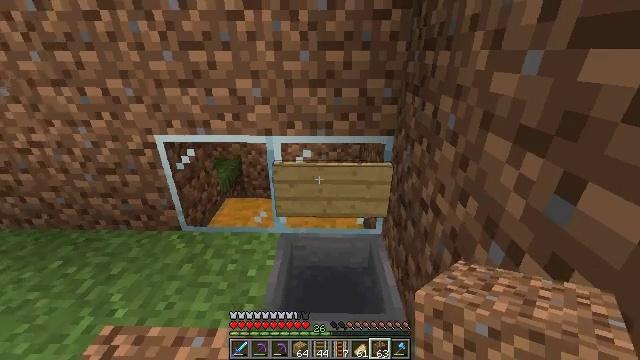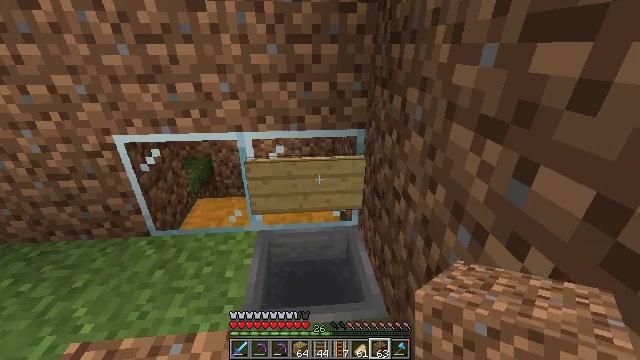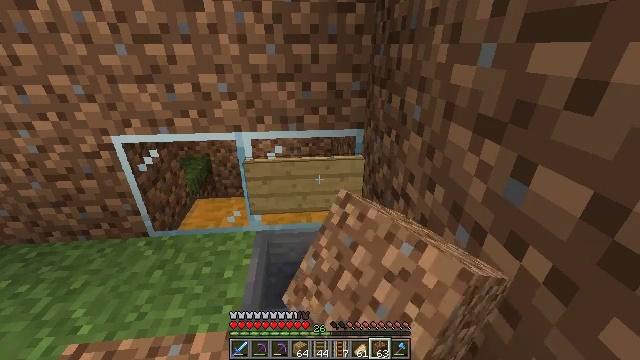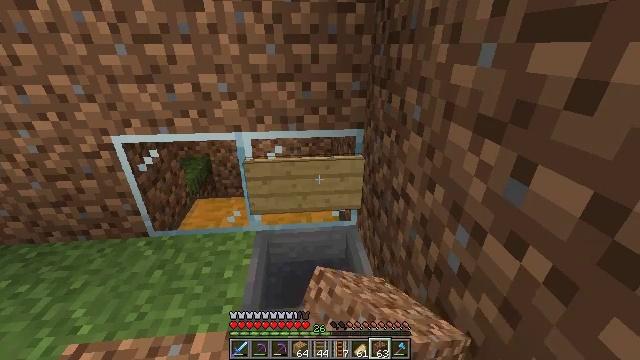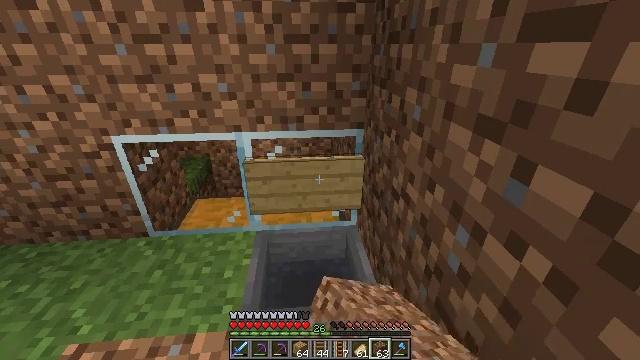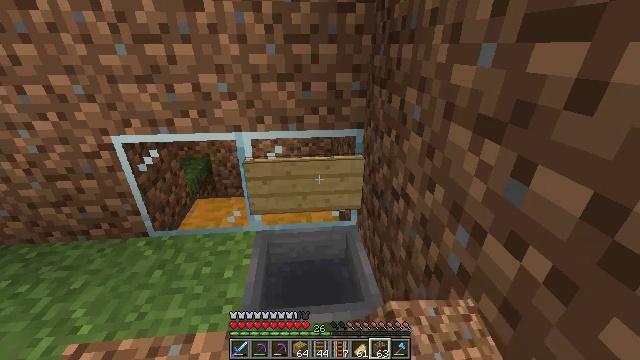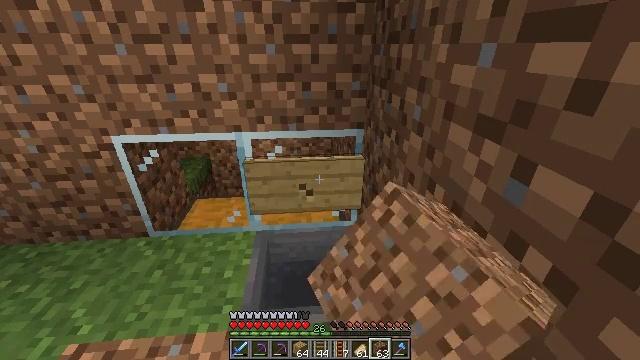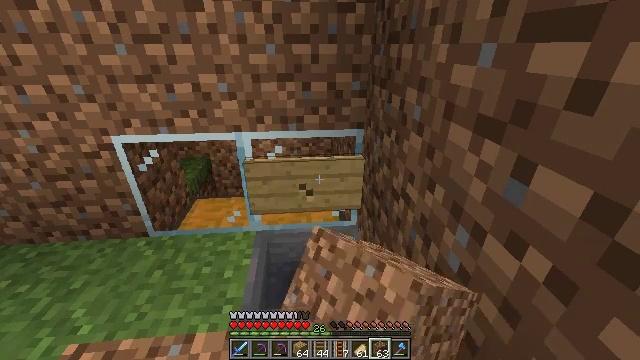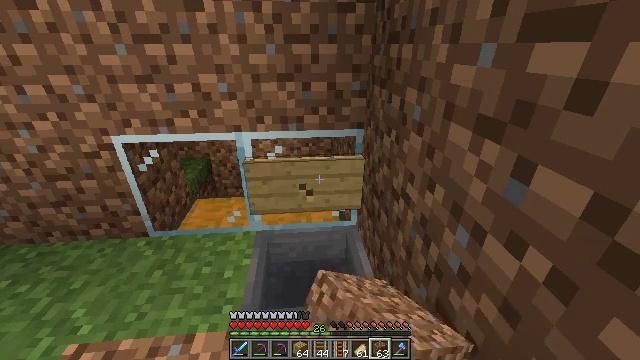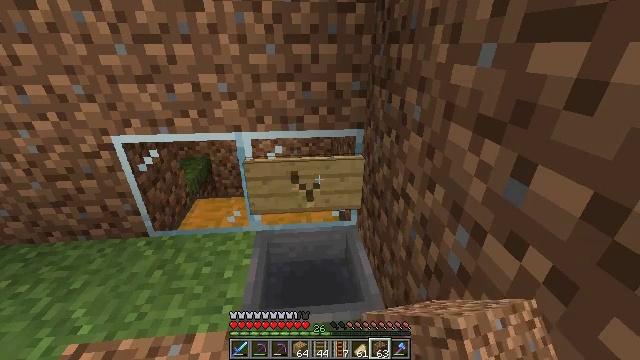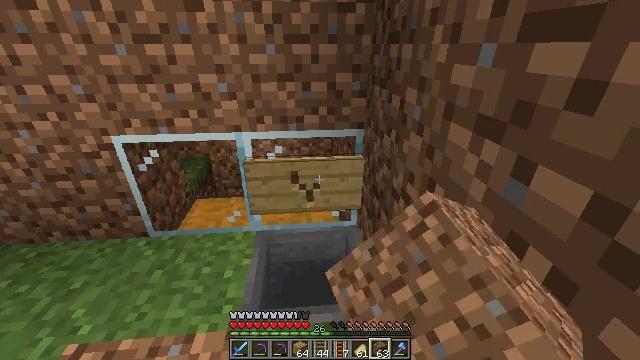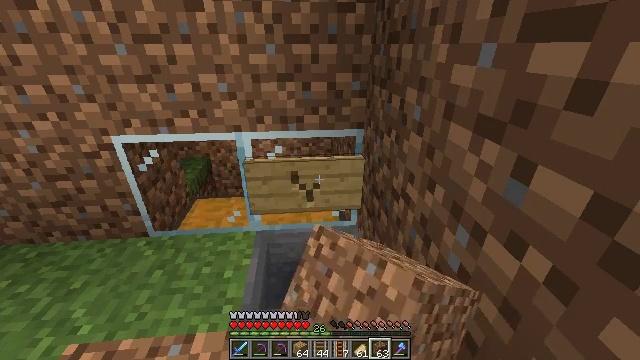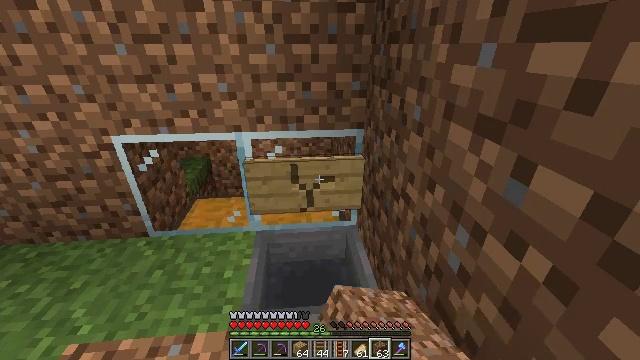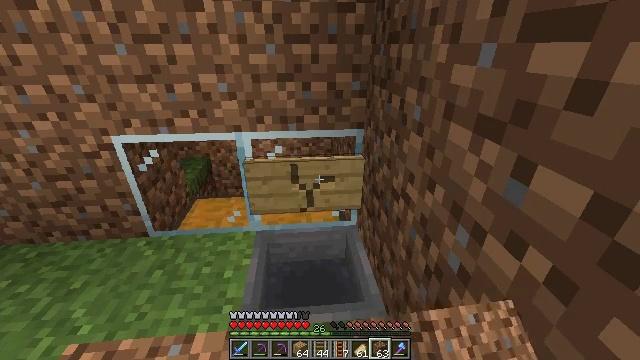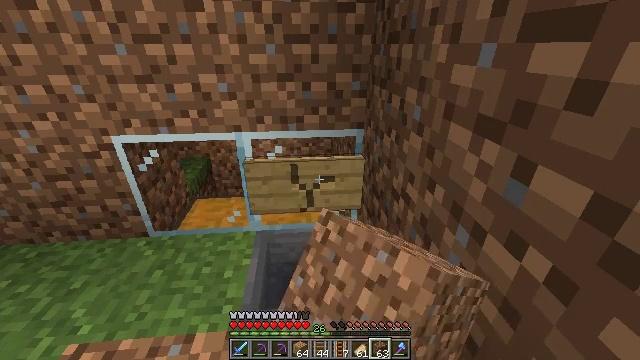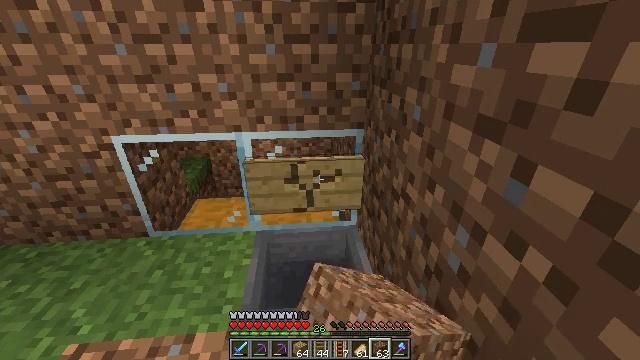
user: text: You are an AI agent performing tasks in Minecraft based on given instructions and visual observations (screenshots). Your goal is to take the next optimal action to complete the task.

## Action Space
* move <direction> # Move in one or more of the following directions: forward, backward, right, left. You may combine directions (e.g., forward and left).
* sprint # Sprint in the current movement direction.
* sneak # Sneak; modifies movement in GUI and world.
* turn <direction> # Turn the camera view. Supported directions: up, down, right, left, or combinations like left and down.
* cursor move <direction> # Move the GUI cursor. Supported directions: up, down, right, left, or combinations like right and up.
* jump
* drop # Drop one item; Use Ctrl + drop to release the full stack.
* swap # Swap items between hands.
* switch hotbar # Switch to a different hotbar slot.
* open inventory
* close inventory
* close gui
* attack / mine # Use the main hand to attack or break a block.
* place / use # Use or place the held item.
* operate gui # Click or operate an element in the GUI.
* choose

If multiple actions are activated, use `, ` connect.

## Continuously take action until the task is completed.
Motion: motion action
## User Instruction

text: Mine the oak wall sign.
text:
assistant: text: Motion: turn right and down, attack / mine
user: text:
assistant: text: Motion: attack / mine
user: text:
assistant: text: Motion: attack / mine
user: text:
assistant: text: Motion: attack / mine
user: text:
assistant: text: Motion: attack / mine
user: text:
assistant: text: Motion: attack / mine
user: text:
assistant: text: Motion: attack / mine
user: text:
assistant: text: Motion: attack / mine
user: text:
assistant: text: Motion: attack / mine
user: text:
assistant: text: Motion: attack / mine
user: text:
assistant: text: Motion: attack / mine
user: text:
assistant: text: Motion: attack / mine
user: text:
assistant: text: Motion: attack / mine
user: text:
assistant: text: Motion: attack / mine
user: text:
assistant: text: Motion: attack / mine
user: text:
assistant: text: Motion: attack / mine
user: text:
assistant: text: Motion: attack / mine
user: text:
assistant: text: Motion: attack / mine
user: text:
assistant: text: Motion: attack / mine
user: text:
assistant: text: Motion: attack / mine
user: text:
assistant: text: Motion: attack / mine
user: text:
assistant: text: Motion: attack / mine
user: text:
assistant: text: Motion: attack / mine
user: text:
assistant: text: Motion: attack / mine
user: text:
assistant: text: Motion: attack / mine
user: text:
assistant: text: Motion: attack / mine
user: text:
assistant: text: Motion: attack / mine
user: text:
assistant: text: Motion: attack / mine
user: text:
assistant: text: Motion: attack / mine
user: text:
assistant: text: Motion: attack / mine